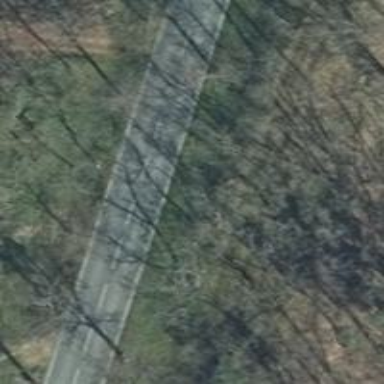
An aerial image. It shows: Secondary road with asphalt surface.